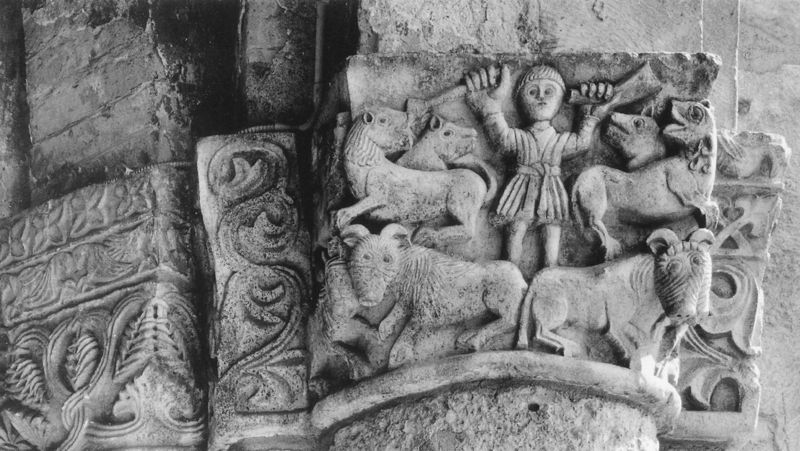
Titel: Kapitelle
Standort: Mailand, S. Ambrogio (EU - I)
Schlagwörter: blätter, mann, weiß, wolf, mitte, szene, säule, hund, hunde, tiere, muster, ornament, mensch, stein, horn, hände, gewand, relief, ecke, steinmetz, junge, fotografie, schaf, bub, jagd, kapitell, ranke, fries, gesims, löwe, fresko, ochse, tunika, ziege, gemeißelt, trompete, statur, bestie, bestien, wider, knotenwerk, capitel